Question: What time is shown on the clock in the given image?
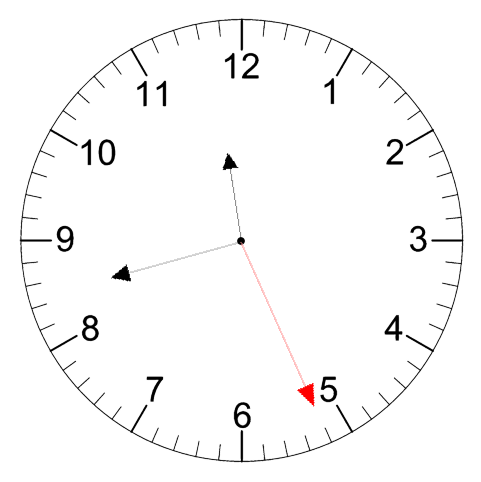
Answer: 11:42:26